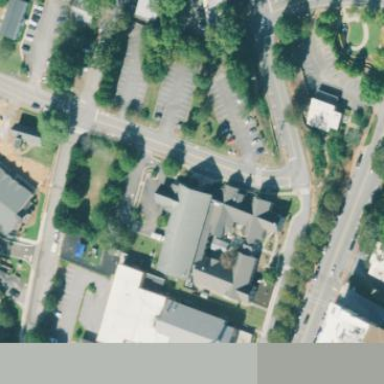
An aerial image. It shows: Building that serves as place of worship.